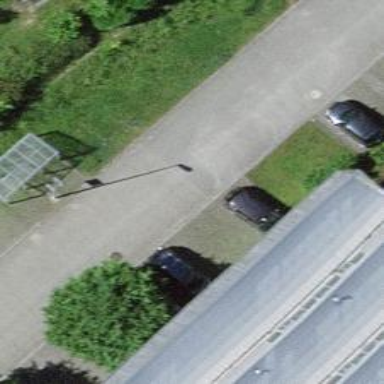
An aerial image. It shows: Street-side parking area.